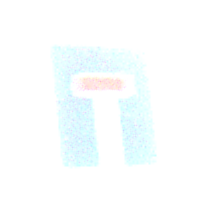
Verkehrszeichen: Sackgasse
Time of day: MorningAfternoon
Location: Outdoor (Suburban)
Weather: Overcast
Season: NotSpecified
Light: Natural